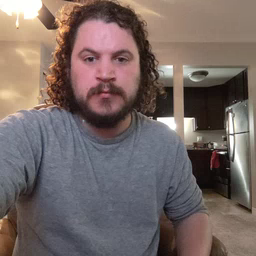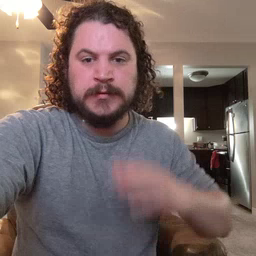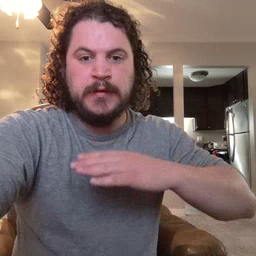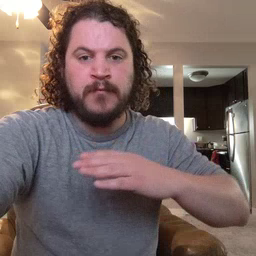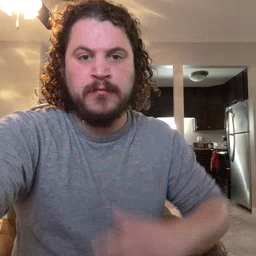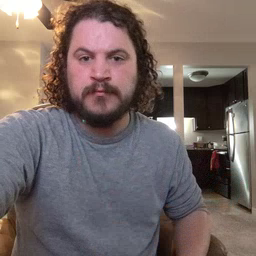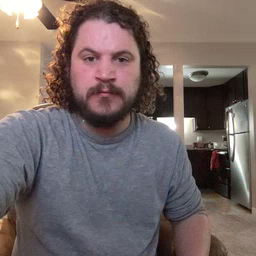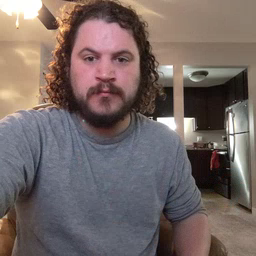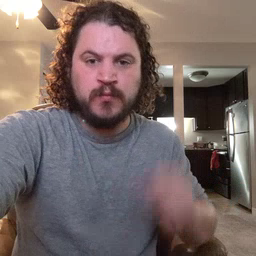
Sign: table